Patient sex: M
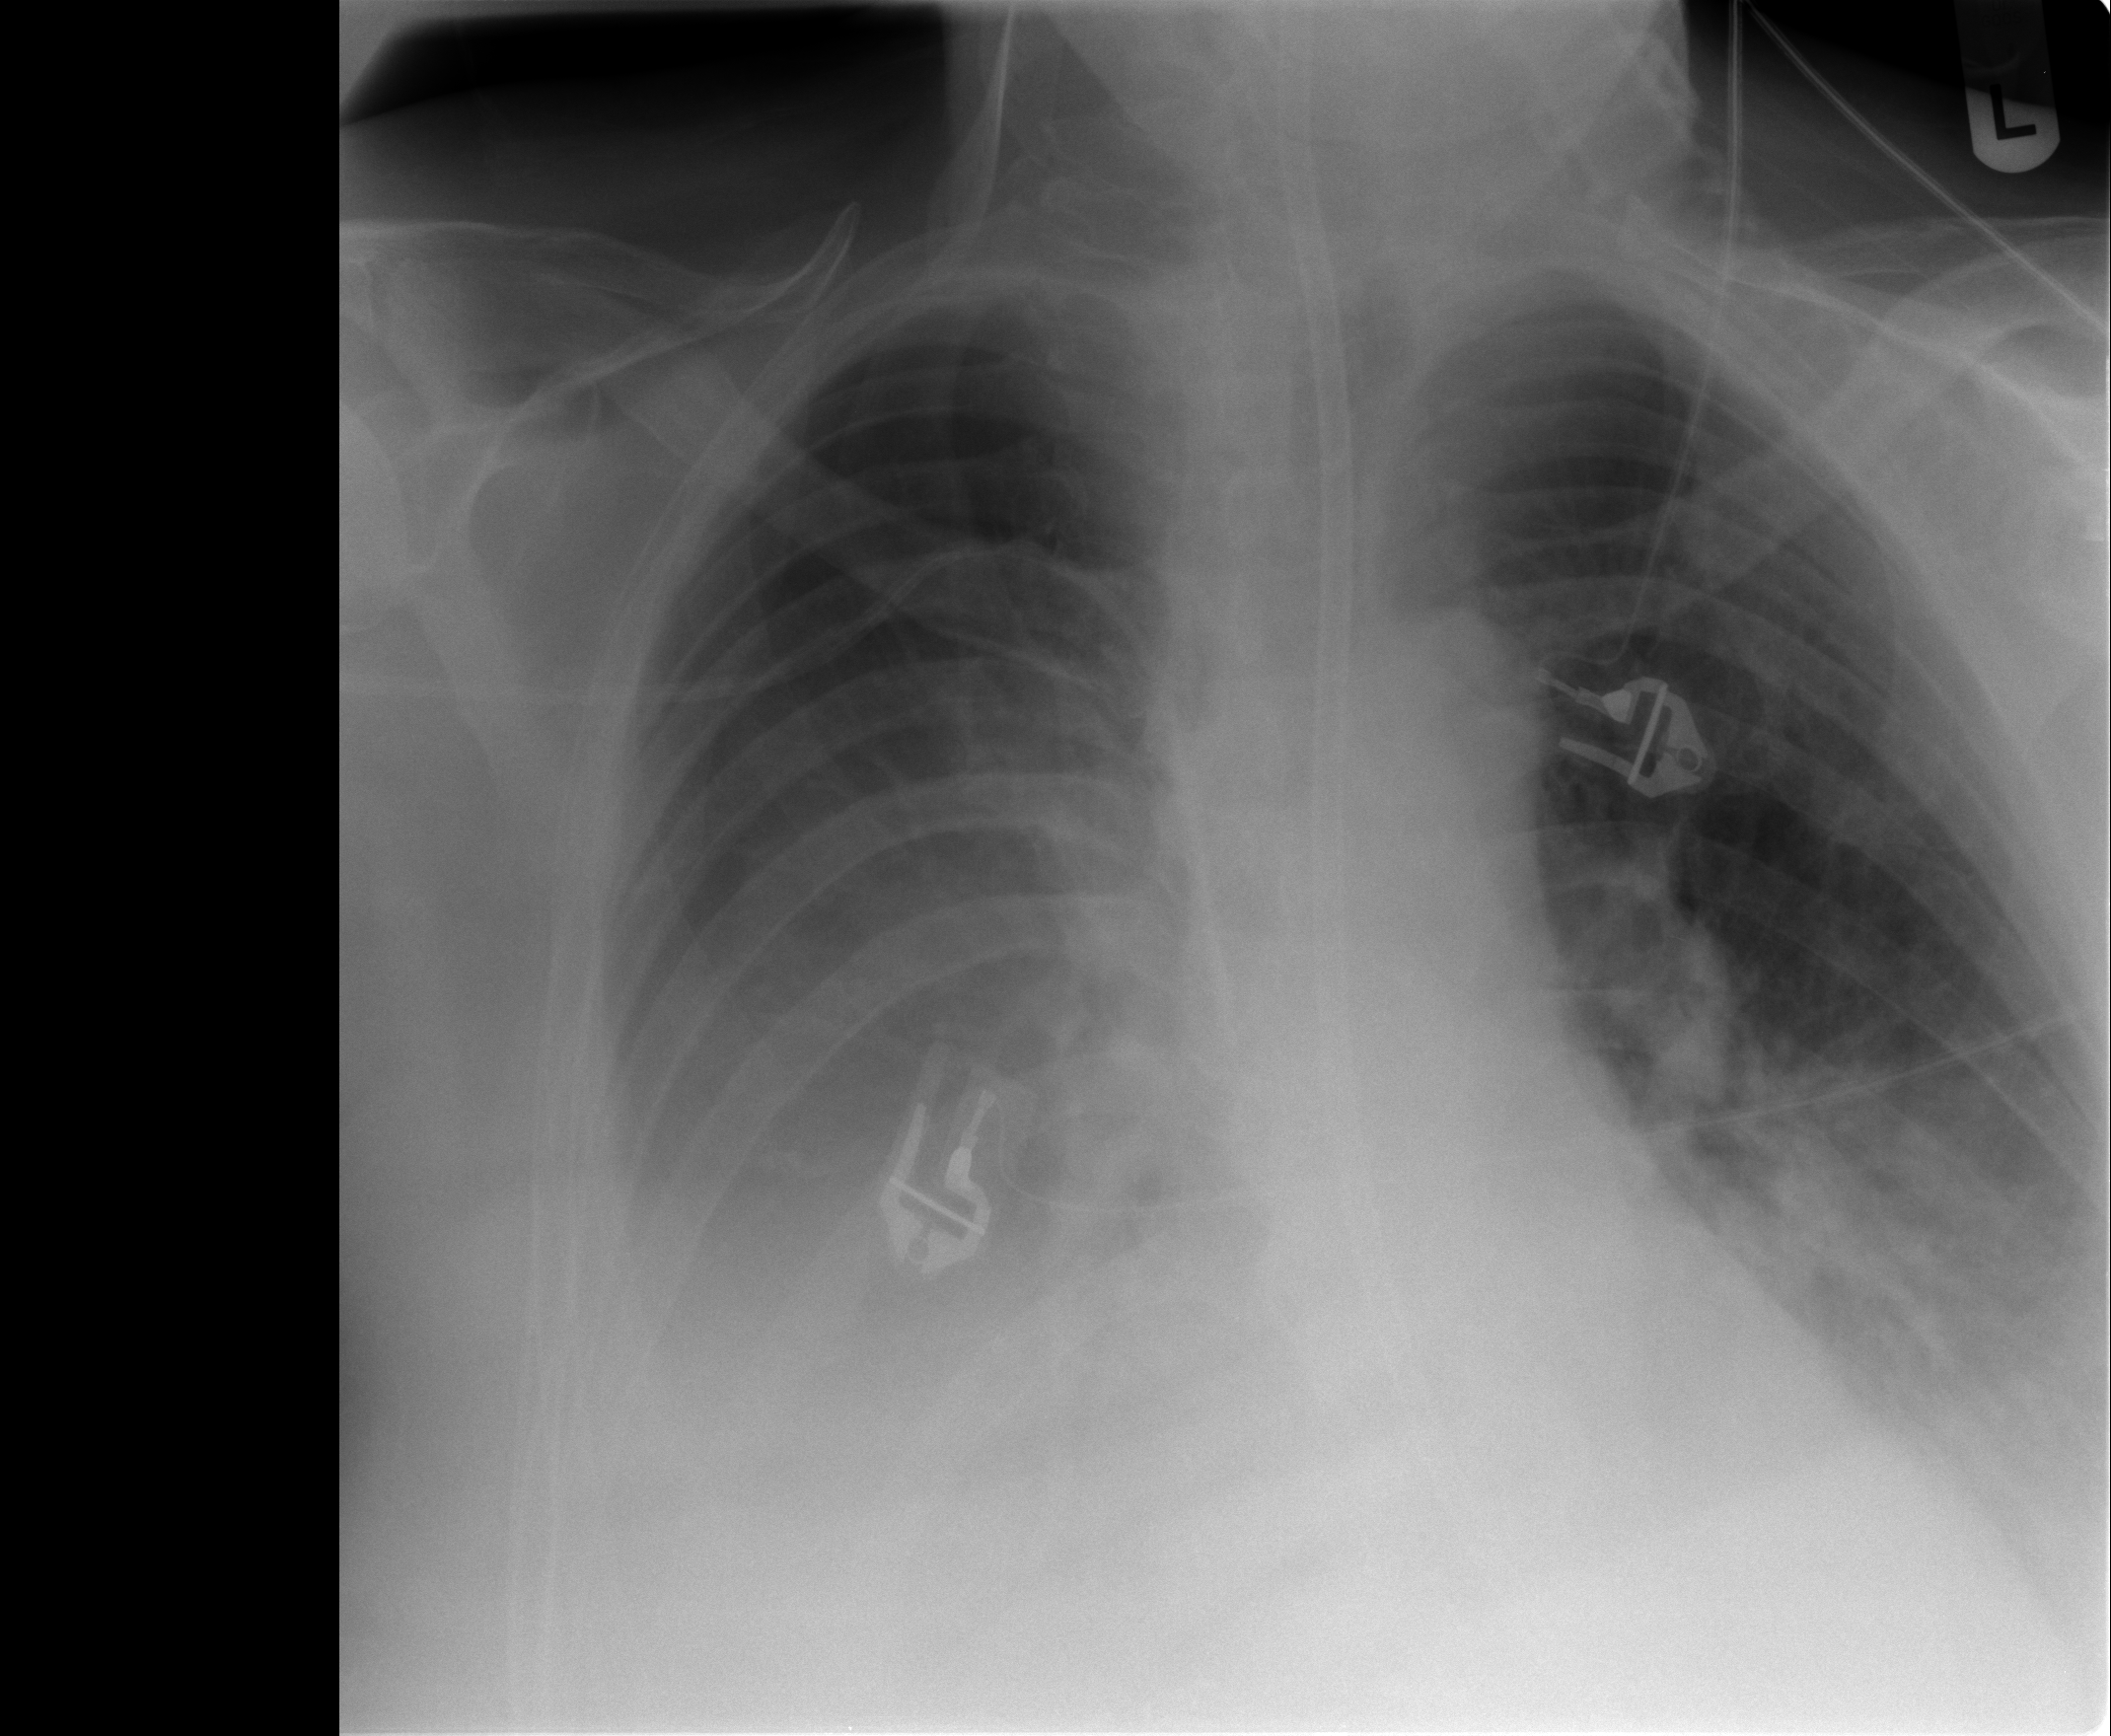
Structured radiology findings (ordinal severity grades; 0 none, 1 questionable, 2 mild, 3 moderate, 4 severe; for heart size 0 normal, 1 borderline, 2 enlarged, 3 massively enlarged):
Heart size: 1
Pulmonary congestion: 0
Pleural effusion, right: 3
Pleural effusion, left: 2
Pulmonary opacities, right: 0
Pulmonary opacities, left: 0
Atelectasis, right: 2
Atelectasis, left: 2